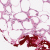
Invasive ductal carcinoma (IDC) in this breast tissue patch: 0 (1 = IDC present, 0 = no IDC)